Question: I'm developing an app where I need to use booth SpeechRecognizer and TTS. But I'm facing some problems while trying this. The main one is that if I initialize TTS, SpeechRecgonizer seems not to work, and If I disable TTS, then SpeechRecognizer works fine. Next there is code snipet with the relevant code:
'''
public class GameActivity extends Activity implements OnInitListener {
private static TextToSpeech tts;
@Override
public void onCreate(Bundle savedInstanceState) {
super.onCreate(savedInstanceState);
setContentView(R.layout.game);
/*SPEECH RECOGNIZER INSTANT*/
Log.d("SPEECH", "speech recognition available: " + SpeechRecognizer.isRecognitionAvailable(this));
mSpeechRecognizer = SpeechRecognizer.createSpeechRecognizer(this);
mSpeechRecognizer.setRecognitionListener(new SpeechListener());
mSpeechRecognizerIntent = new Intent(RecognizerIntent.ACTION_RECOGNIZE_SPEECH);
mSpeechRecognizerIntent.putExtra(RecognizerIntent.EXTRA_LANGUAGE_MODEL,
RecognizerIntent.LANGUAGE_MODEL_FREE_FORM);
mSpeechRecognizerIntent.putExtra(RecognizerIntent.EXTRA_CALLING_PACKAGE,
this.getPackageName());
/*START LISTENING*/
mSpeechRecognizer.startListening(mSpeechRecognizerIntent);
/*CHECK TTS AVAILABLE*/
Intent checkIntent = new Intent();
checkIntent.setAction( TextToSpeech.Engine.ACTION_CHECK_TTS_DATA );
startActivityForResult(checkIntent, CHECK_TTS_DATA);
}
@Override
protected void onActivityResult(int requestCode, int resultCode, Intent data) {
switch (requestCode) {
case CHECK_TTS_DATA: {
/*IF OK, INITIALIZES TTS*/
if (resultCode == TextToSpeech.Engine.CHECK_VOICE_DATA_PASS) {
Log.d("TTS", "TTS available");
tts = new TextToSpeech(this, this);
}
else {
Log.d("TTS", "TTS NOT available");
Intent promptInstall = new Intent();
promptInstall.setAction(TextToSpeech.Engine.ACTION_INSTALL_TTS_DATA);
startActivity(promptInstall);
}
break;
}
}
}
/**OnInitListener implementation*/
@Override
public void onInit(int status) {
if (status == TextToSpeech.SUCCESS) {
/*set Language*/
tts.setLanguage(Locale.getDefault());
/*STARTS MAIN METHOD*/
Log.d("SPEECH", "Initialized, starting main method");
SpeechWhenMotion();
} else {
Log.e("TTS", "Initilization Failed");
}
}
/**INNER LISTENER CLASS*/
private class SpeechListener implements RecognitionListener {
@Override
public void onBufferReceived(byte[] buffer) {
Log.d("SR_LISTENER", "onBufferReceived");
}
@Override
public void onError(int error) {
Log.d("SR_LISTENER", "onError: " + error);
mSpeechRecognizer.startListening(mSpeechRecognizerIntent);
}
@Override
public void onEvent(int eventType, Bundle params) {
Log.d("SR_LISTENER", "onEvent");
}
@Override
public void onPartialResults(Bundle partialResults) {
Log.d("SR_LISTENER", "onPartialResults");
}
@Override
public void onReadyForSpeech(Bundle params) {
Log.d("SR_LISTENER", "onReadyForSpeech");
}
@Override
public void onResults(Bundle results) {
Log.d("SR_LISTENER", "onResult");
matches = results.getStringArrayList(SpeechRecognizer.RESULTS_RECOGNITION);
}
@Override
public void onRmsChanged(float rmsdB) {
Log.d("SR_LISTENER", "onRmsChanged");
}
@Override
public void onBeginningOfSpeech() {
Log.d("SR_LISTENER", "onBeginningOfSpeech");
}
@Override
public void onEndOfSpeech() {
Log.d("SR_LISTENER", "onEndOfSpeech");
}
}
'''
So basically what I'm facing is what explained in the introduction. If I don't do 'tts = new TextToSpeech(this, this);', then I see in the LogCat the logs refering to the speech listener, but If I initialize the TTS I don't see this logs.
Also, I suppose that when I'm able to make them work, I should stop listening when TTS speaks.
'''
public class MainActivity extends Activity implements OnInitListener {
/*Voice and speech variables*/
private static TextToSpeech tts;
public static final int CHECK_TTS_DATA = 1;
public static boolean fase0 = true;
public static boolean fase1 = false;
/*Service*/
private int mBindFlag;
public static Messenger mActivityMessenger;
static int result;
private final boolean mFinished = false;
@Override
protected void onCreate(Bundle savedInstanceState) {
super.onCreate(savedInstanceState);
setContentView(R.layout.activity_main);
mActivityMessenger = new Messenger(new IncomingHandler());
Intent serviceIntent = new Intent(this, SpeechRecognitionService.class);
serviceIntent.putExtra("Messenger", mActivityMessenger);
startService(serviceIntent);
mBindFlag = Build.VERSION.SDK_INT < Build.VERSION_CODES.ICE_CREAM_SANDWICH ? 0 : Context.BIND_ABOVE_CLIENT;
Intent checkIntent = new Intent();
checkIntent.setAction( TextToSpeech.Engine.ACTION_CHECK_TTS_DATA );
startActivityForResult(checkIntent, CHECK_TTS_DATA);
}
@Override
protected void onActivityResult(int requestCode, int resultCode, Intent data) {
switch (requestCode) {
case CHECK_TTS_DATA: {
if (resultCode == TextToSpeech.Engine.CHECK_VOICE_DATA_PASS) {
Log.d("TTS", "TTS available");
tts = new TextToSpeech(this, this);
}
else {
Log.d("TTS", "TTS NOT available");
Intent promptInstall = new Intent();
promptInstall.setAction(TextToSpeech.Engine.ACTION_INSTALL_TTS_DATA);
startActivity(promptInstall);
}
break;
}
}
}
/******************
*
* MAIN METHOD
*
******************/
public void SpeechWhenMotion() {
while (!mFinished) {
if (fase0) {
tts.speak("Initializing", TextToSpeech.QUEUE_FLUSH, null);
fase0 = false;
}
else if (fase1) {
if (result == SpeechRecognitionService.CONTINUE) {
tts.speak("Correct", TextToSpeech.QUEUE_FLUSH, null);
mFinished = true;
}
else if (result == SpeechRecognitionService.NO_MATCH) {
tts.speak("No matching", TextToSpeech.QUEUE_FLUSH, null);
}
else {
Log.d("RESULT", String.valueOf(result));
}
}
}
}
/******************
*
* SERVICE LINK
*
******************/
private final ServiceConnection mServiceConnection = new ServiceConnection() {
@Override
public void onServiceConnected(ComponentName name, IBinder service) {
Log.d("SERVICE", "onServiceConnected"); //$NON-NLS-1$
SpeechRecognitionService.mServiceMessenger = new Messenger(service);
Message msg = new Message();
msg.what = SpeechRecognitionService.MSG_RECOGNIZER_START_LISTENING;
try {
SpeechRecognitionService.mServiceMessenger.send(msg);
}
catch (RemoteException e) {
e.printStackTrace();
}
}
@Override
public void onServiceDisconnected(ComponentName name) {
Log.d("SERVICE", "onServiceDisconnected");
SpeechRecognitionService.mServiceMessenger = null;
}
};
private static class IncomingHandler extends Handler {
@Override
public void handleMessage(Message msg) {
switch (msg.what) {
case SpeechRecognitionService.MSG_SPEECH_RESULT:
Log.d("MESSENGER", "Message received");
result = msg.arg1;
break;
default:
super.handleMessage(msg);
}
}
}
/******************
*
* IMPLEMENTED METHODS
*
******************/
@Override
public void onInit(int status) {
if (status == TextToSpeech.SUCCESS) {
/*set Language*/
tts.setLanguage(Locale.getDefault());
// tts.setPitch(5); // set pitch level
// tts.setSpeechRate(2); // set speech speed rate
/*Start main method*/
Log.d("TTS", "Initialized, starting main method");
SpeechWhenMotion();
} else {
Log.e("TTS", "Initilization Failed");
}
}
/******************
*
* LIFE CYCLE
*
******************/
@Override
public void onDestroy() {
super.onDestroy();
if (tts != null) {
tts.stop();
tts.shutdown();
}
}
@Override
protected void onStart() {
super.onStart();
/*Bind SpeechRecognition service*/
bindService(new Intent(this, SpeechRecognitionService.class), mServiceConnection, mBindFlag);
}
@Override
protected void onStop() {
super.onStop();
/*Unbind SpeechRecognition service*/
if (mActivityMessenger != null) {
unbindService(mServiceConnection);
mActivityMessenger = null;
}
}
}
'''
'''
public class SpeechRecognitionService extends Service {
protected static AudioManager mAudioManager;
protected SpeechRecognizer mSpeechRecognizer;
protected Intent mSpeechRecognizerIntent;
public static Messenger mServiceMessenger;
protected boolean mIsListening;
protected volatile boolean mIsCountDownOn;
private static boolean mIsStreamSolo;
static final int MSG_RECOGNIZER_START_LISTENING = 1;
static final int MSG_RECOGNIZER_CANCEL = 2;
static final int MSG_SPEECH_RESULT = 3;
static ArrayList<String> matches;
static final int CONTINUE = 11;
static final int NO_MATCH = 12;
/******************
*
* ONCREATE
*
******************/
@Override
public void onCreate() {
super.onCreate();
mServiceMessenger = new Messenger(new IncomingHandler(this));
mAudioManager = (AudioManager) getSystemService(Context.AUDIO_SERVICE);
mSpeechRecognizer = SpeechRecognizer.createSpeechRecognizer(this);
mSpeechRecognizer.setRecognitionListener(new SpeechRecognitionListener());
mSpeechRecognizerIntent = new Intent(RecognizerIntent.ACTION_RECOGNIZE_SPEECH);
mSpeechRecognizerIntent.putExtra(RecognizerIntent.EXTRA_LANGUAGE_MODEL,
RecognizerIntent.LANGUAGE_MODEL_FREE_FORM);
mSpeechRecognizerIntent.putExtra(RecognizerIntent.EXTRA_CALLING_PACKAGE,
this.getPackageName());
}
@Override
public int onStartCommand(Intent intent, int flags, int startId) {
Log.d("SERVICE", "onStartCommand");
MainActivity.mActivityMessenger = intent.getParcelableExtra("Messenger");
return super.onStartCommand(intent, flags, startId);
}
/******************
*
* METHODS
*
******************/
@Override
public IBinder onBind(Intent intent) {
Log.d("BIND", "onBind");
return mServiceMessenger.getBinder();
}
/**Count down timer for Jelly Bean work around*/
protected CountDownTimer mNoSpeechCountDown = new CountDownTimer(5000, 5000) {
@Override
public void onTick(long millisUntilFinished) {
// TODO Auto-generated method stub
}
@Override
public void onFinish() {
mIsCountDownOn = false;
Message message = Message.obtain(null, MSG_RECOGNIZER_CANCEL);
try {
mServiceMessenger.send(message);
message = Message.obtain(null, MSG_RECOGNIZER_START_LISTENING);
mServiceMessenger.send(message);
}
catch (RemoteException e) {
}
}
};
public void sendMessageToUI(int result) {
Message msg = new Message();
msg = Message.obtain(null, MSG_SPEECH_RESULT);
msg.arg1 = result;
try {
MainActivity.mActivityMessenger.send(msg);
} catch (RemoteException e) {
e.printStackTrace();
}
}
/******************
*
* INNER CLASSES/LISTENERS
*
******************/
protected static class IncomingHandler extends Handler {
private final WeakReference<SpeechRecognitionService> mtarget;
IncomingHandler(SpeechRecognitionService target) {
mtarget = new WeakReference<SpeechRecognitionService>(target);
}
@Override
public void handleMessage(Message msg) {
final SpeechRecognitionService target = mtarget.get();
switch (msg.what) {
case MSG_RECOGNIZER_START_LISTENING:
if (Build.VERSION.SDK_INT >= Build.VERSION_CODES.JELLY_BEAN) {
/*turn off beep sound*/
if (!mIsStreamSolo) {
mAudioManager.setStreamSolo(AudioManager.STREAM_VOICE_CALL, true);
mIsStreamSolo = true;
}
}
if (!target.mIsListening) {
target.mSpeechRecognizer.startListening(target.mSpeechRecognizerIntent);
target.mIsListening = true;
Log.d("SERVICE", "message start listening"); //$NON-NLS-1$
}
break;
case MSG_RECOGNIZER_CANCEL:
if (mIsStreamSolo) {
mAudioManager.setStreamSolo(AudioManager.STREAM_VOICE_CALL, false);
mIsStreamSolo = false;
}
target.mSpeechRecognizer.cancel();
target.mIsListening = false;
Log.d(TAG, "message canceled recognizer"); //$NON-NLS-1$
break;
}
}
}
protected class SpeechRecognitionListener implements RecognitionListener {
@Override
public void onBeginningOfSpeech() {
/*speech input will be processed, so there is no need for count down anymore*/
if (mIsCountDownOn) {
mIsCountDownOn = false;
mNoSpeechCountDown.cancel();
}
Log.d("SR_LISTENER", "onBeginingOfSpeech"); //$NON-NLS-1$
}
@Override
public void onBufferReceived(byte[] buffer) {
}
@Override
public void onEndOfSpeech() {
Log.d("SR_LISTENER", "onEndOfSpeech"); //$NON-NLS-1$
}
@Override
public void onError(int error) {
if (mIsCountDownOn) {
mIsCountDownOn = false;
mNoSpeechCountDown.cancel();
}
mIsListening = false;
Message message = Message.obtain(null, MSG_RECOGNIZER_START_LISTENING);
try {
mServiceMessenger.send(message);
}
catch (RemoteException e) {
}
String issue = null;
if (error == 1) {
issue = "ERROR_NETWORK_TIMEOUT";
}
if (error == 2) {
issue = "ERROR_NETWORK";
}
if (error == 3) {
issue = "ERROR_AUDIO";
}
if (error == 4) {
issue = "ERROR_SERVER";
}
if (error == 5) {
issue = "ERROR_CLIENT";
}
if (error == 6) {
issue = "ERROR_SPEECH_TIMEOUT";
}
if (error == 7) {
issue = "ERROR_NO_MATCH";
}
if (error == 8) {
issue = "ERROR_RECOGNIZER_BUSY";
}
if (error == 9) {
issue = "ERROR_INSUFFICIENT_PERMISSIONS";
}
Log.d("SR_LISTENER", "error = " + issue); //$NON-NLS-1$
}
@Override
public void onEvent(int eventType, Bundle params) {
}
@Override
public void onPartialResults(Bundle partialResults) {
}
@Override
public void onReadyForSpeech(Bundle params) {
if (Build.VERSION.SDK_INT >= Build.VERSION_CODES.JELLY_BEAN) {
mIsCountDownOn = true;
mNoSpeechCountDown.start();
}
Log.d("SR_LISTENER", "onReadyForSpeech"); //$NON-NLS-1$
}
@Override
public void onResults(Bundle results) {
Log.d("SR_LISTENER", "onResults"); //$NON-NLS-1$
matches = results.getStringArrayList(SpeechRecognizer.RESULTS_RECOGNITION);
if (matches.contains("continue")) {
MainActivity.fase1 = true;
sendMessageToUI(CONTINUE);
}
else {
sendMessageToUI(NO_MATCH);
}
}
@Override
public void onRmsChanged(float rmsdB) {
}
}
/******************
*
* LIFE CYCLE
*
******************/
@Override
public void onDestroy() {
super.onDestroy();
if (mIsCountDownOn) {
mNoSpeechCountDown.cancel();
}
if (mSpeechRecognizer != null) {
mSpeechRecognizer.destroy();
}
}
}
'''
Log from de debuger:

As seen, the service listener starts and shows onReadyForSpeech, but next to this the TTS is initialized and the listener stops showing logs even if I speak, that then should show onBeginingOfSpeech
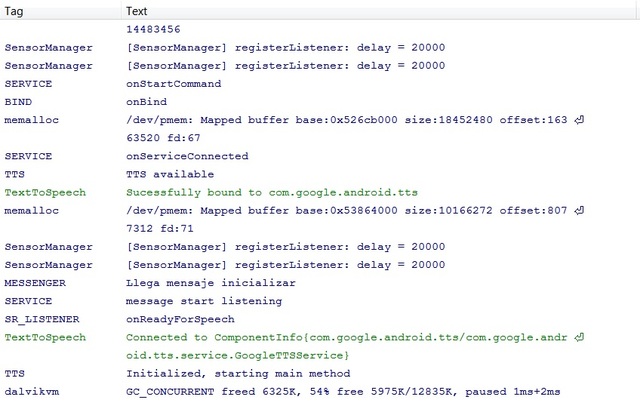
Answer: You should implement 'onUtteranceCompletedListener' and send the MSG_RECOGNIZER_START_LISTENING in 'onUtteranceCompleted'.